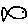
Label: fish